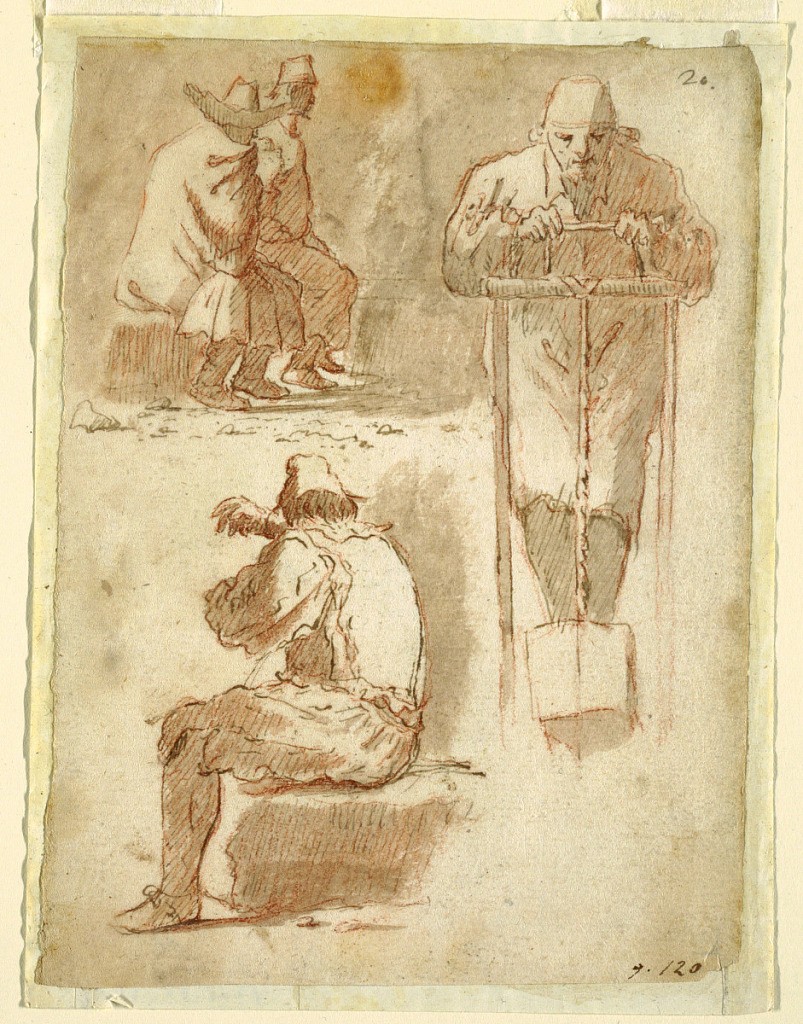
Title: Figural Studies
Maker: Domenico Gargiulo, called Micco Spadaro, Italian, 1609 - 1675
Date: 1625–1650
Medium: Red chalk, pen and ink, brush and watercolor on paper
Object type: Drawing
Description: In the upper left corner are two seated men wearing hats, shown in profile. Below, at left, a man seated on a block, seen from behind. At right, a man shown from the front, standing behind a winch.